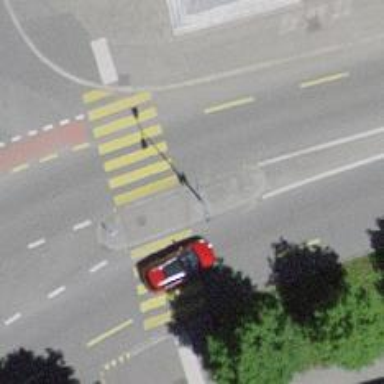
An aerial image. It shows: Uncontrolled zebra crossing with central island.